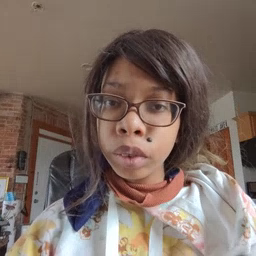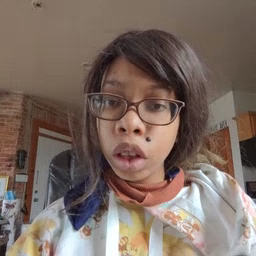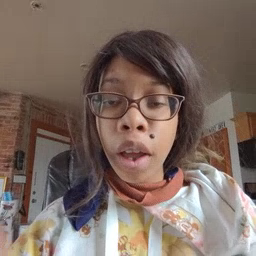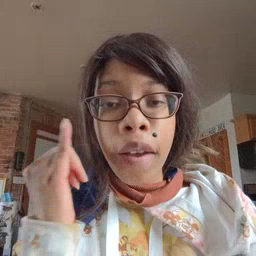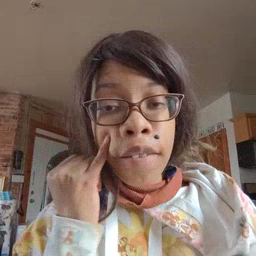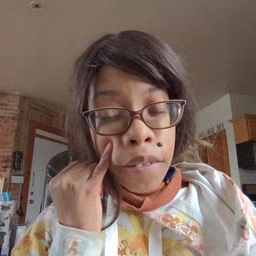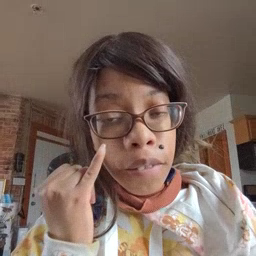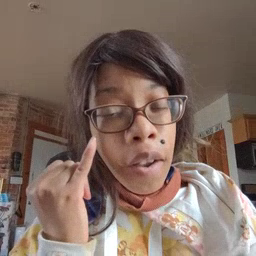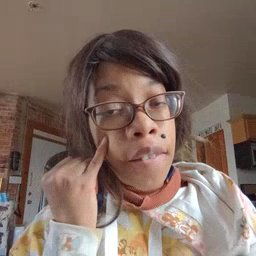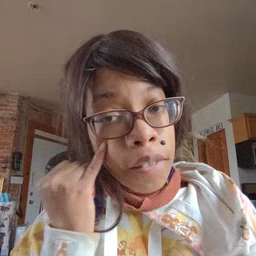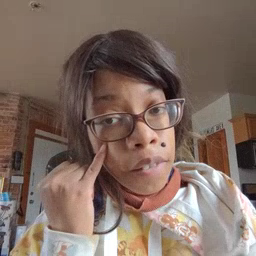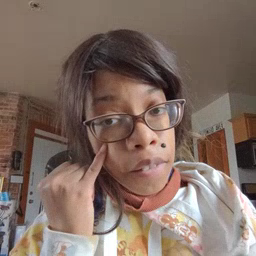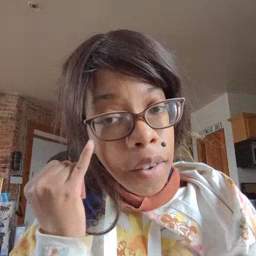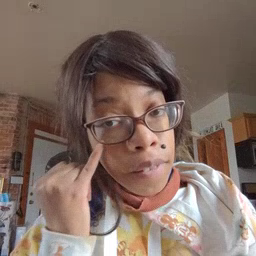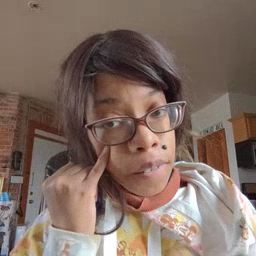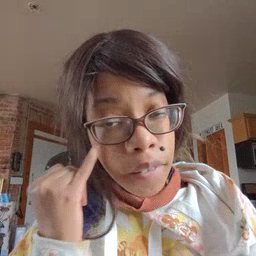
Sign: if